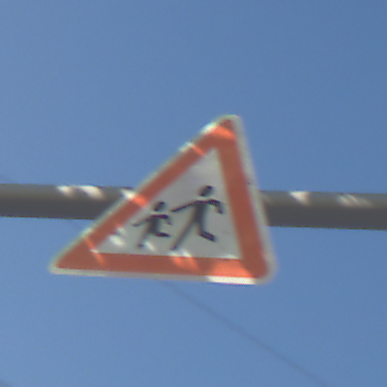
Verkehrszeichen: KinderRechts
Umgebung: Outdoor, Nature
Tageszeit: SunriseSunset
Wetter: Clear
Licht: Natural
Jahreszeit: NotSpecified
Kontrast: HighContrast